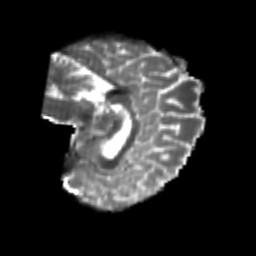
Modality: T2w
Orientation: sagittal
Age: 25
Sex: female
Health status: healthy
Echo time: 0.074 s